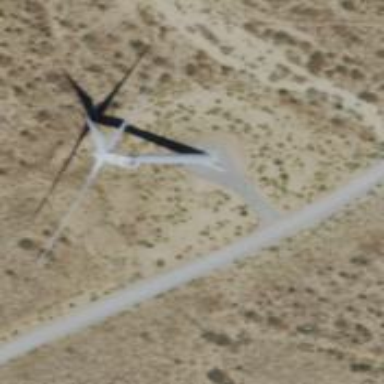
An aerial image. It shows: Wind generator of the horizontal axis type made by Vestas.